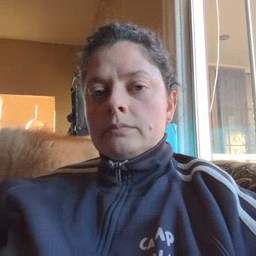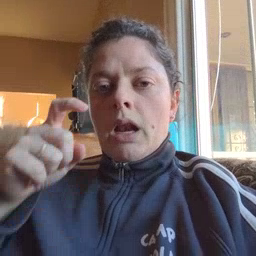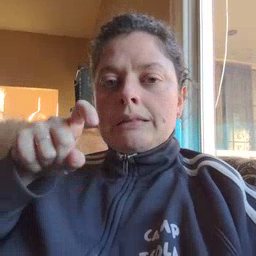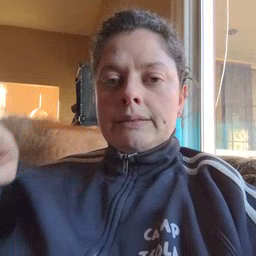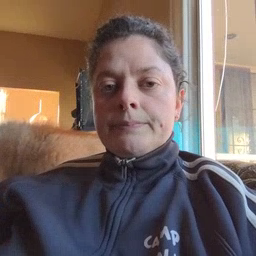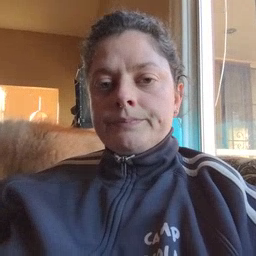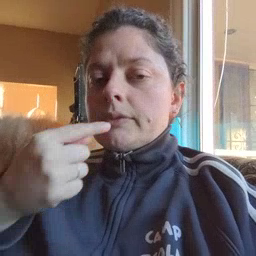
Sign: closet